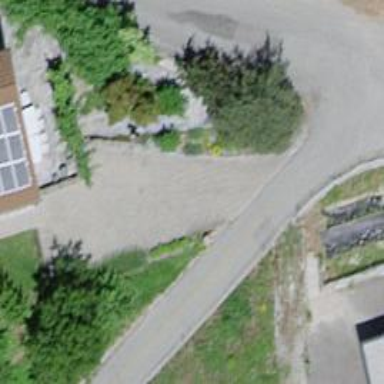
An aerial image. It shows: Driveway made of paving stones.